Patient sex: F
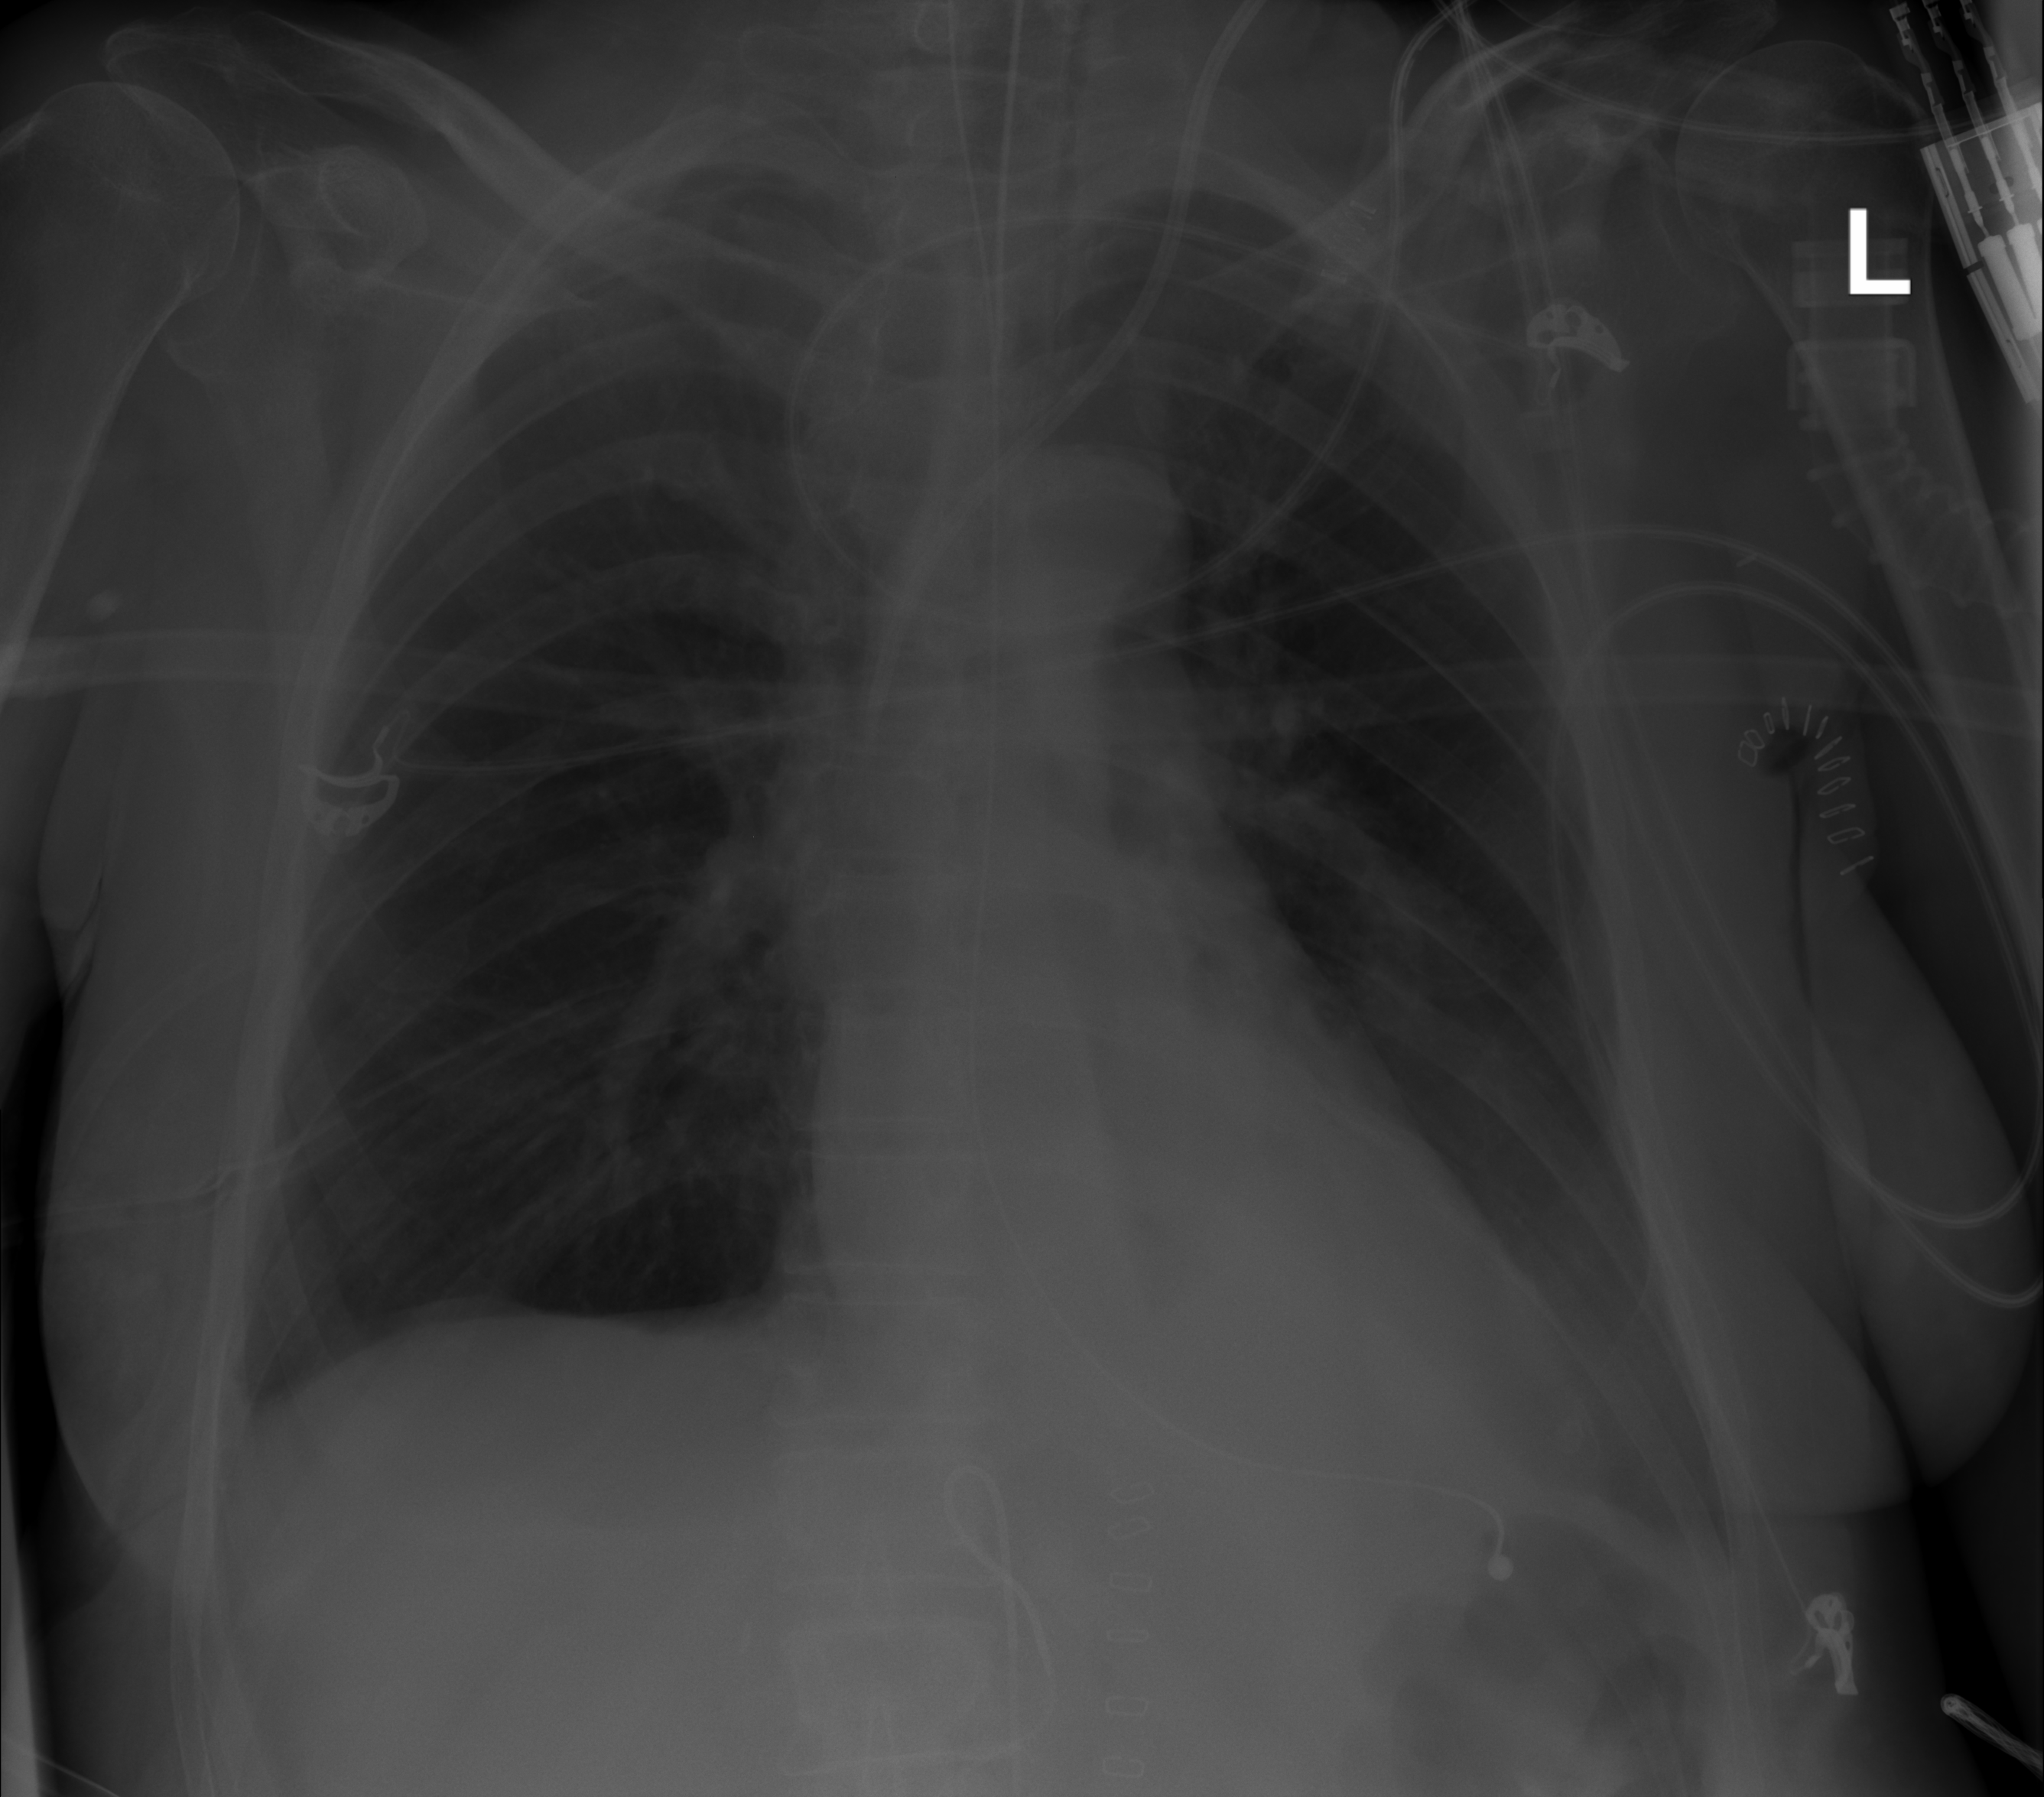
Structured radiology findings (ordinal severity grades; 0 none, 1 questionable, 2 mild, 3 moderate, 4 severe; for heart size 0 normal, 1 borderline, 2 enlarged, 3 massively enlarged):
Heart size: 0
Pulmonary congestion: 0
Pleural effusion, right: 2
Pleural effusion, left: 2
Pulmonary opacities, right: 0
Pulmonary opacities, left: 0
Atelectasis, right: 2
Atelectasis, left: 2